Question: In Xcode 5.0.2 I'm trying to recreate Michael Lehman's "Collection View" example for his video tutorial <URL>.
Michael loads a Collection View Cell from a nib file with the following code (here the full version of his <URL>:
'''
- (void)viewDidLoad
{
[super viewDidLoad];
self.myCollectionView.delegate = self;
self.myCollectionView.dataSource = self;
self.cellData = [[NSMutableArray alloc]init];
for(int i=0; i < 100; i++)
{
[self.cellData addObject:[NSString stringWithFormat:@"#%d", i+1]];
}
UINib *cellNib = [UINib nibWithNibName:@"CVCell"
bundle:nil];
[self.myCollectionView registerNib:cellNib
forCellWithReuseIdentifier:@"CVCell"];
}
'''
I however would like not to create a separate nib file for the cell, but drag a View to the 'Main_iphone.stroryboard' and 'Main_ipad.storyboard', give it a "Storyboard ID" if needed and then (somehow) use it in 'myCollectionView'.
which methods should I call then please?
I can not use a 'nibWithNibName' and 'registerNib:forCellWithReuseIdentifier' here.
rdelmar's advice <URL>:

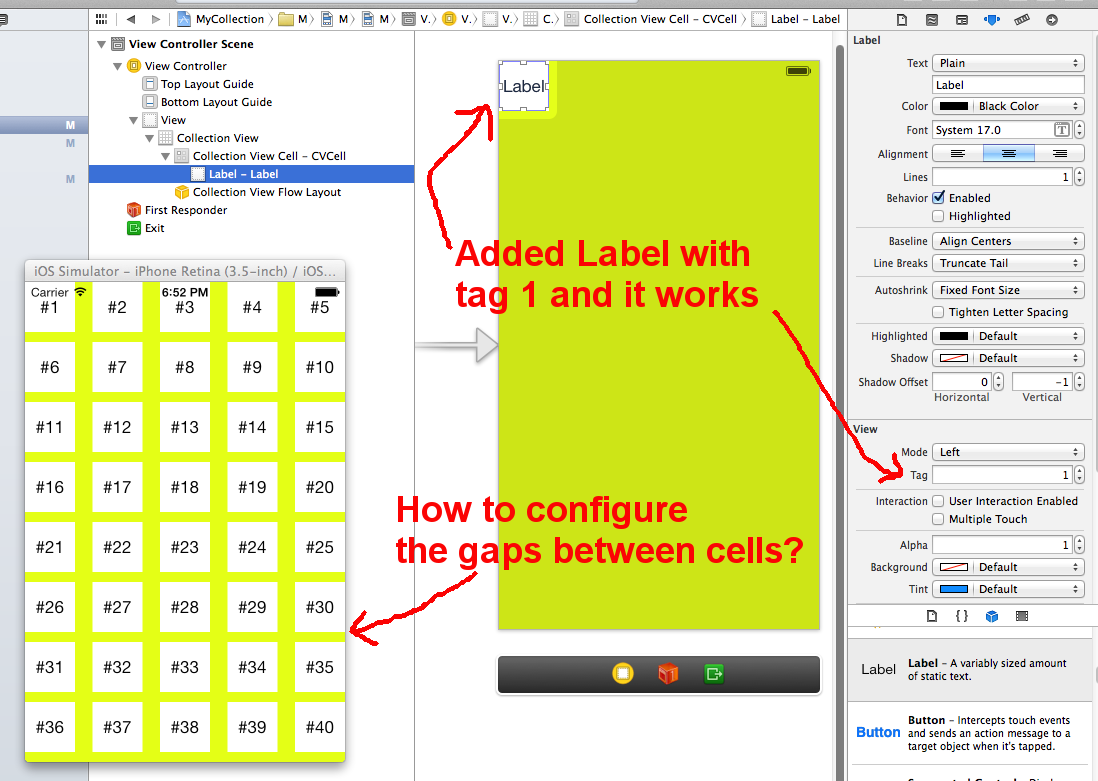
Answer: You can't drag a view into a storyboard, only view controllers. To do it in a storyboard, you add a collection view to a controller, or drag out a collection view controller. You will get a single cell in that collection view, to which you can add any subviews you want. Give the cell a reuse identifier, and don't register anything in your controller code. You can make a subclass of UICollectionViewCell if you want, and change the class of that cell to your subclass.